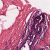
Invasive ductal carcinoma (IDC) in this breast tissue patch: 0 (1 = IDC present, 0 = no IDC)